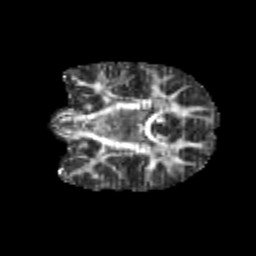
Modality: FA
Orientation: coronal
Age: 9
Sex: female
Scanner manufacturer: siemens
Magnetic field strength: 3 T
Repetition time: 3.8 s
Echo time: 0.07 s